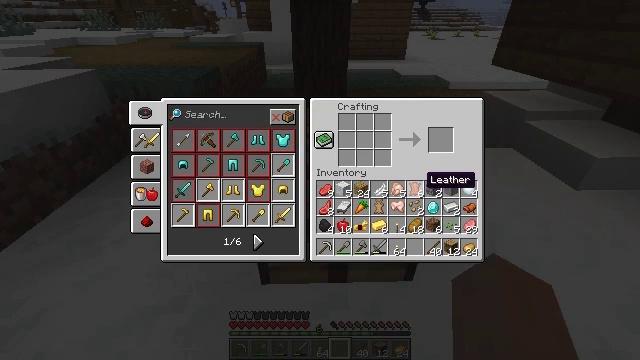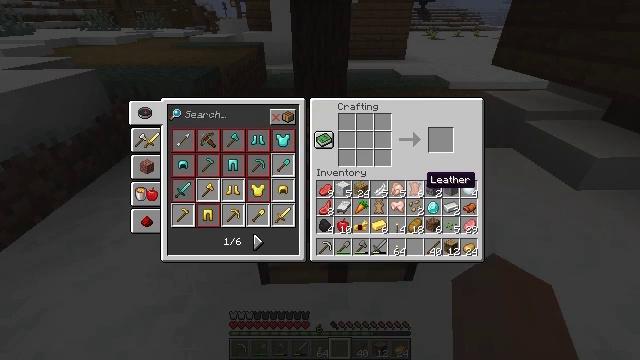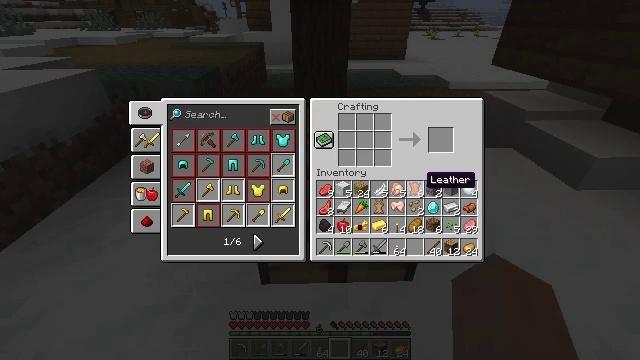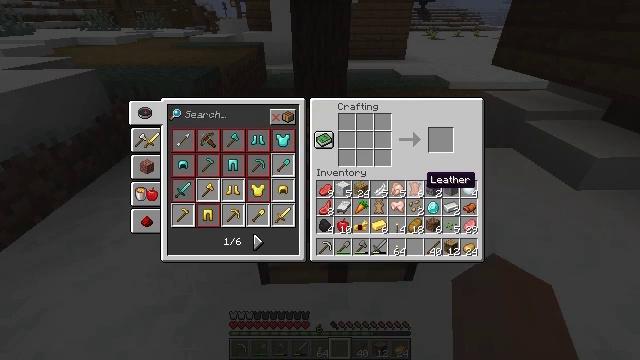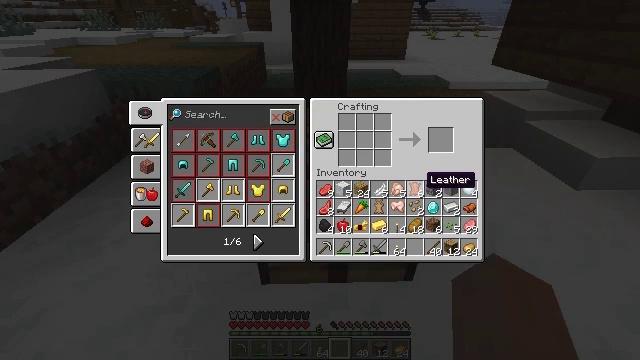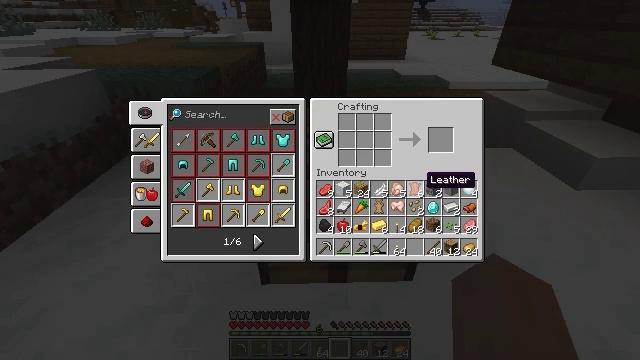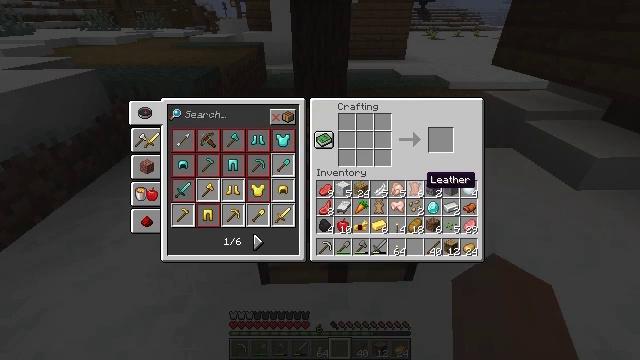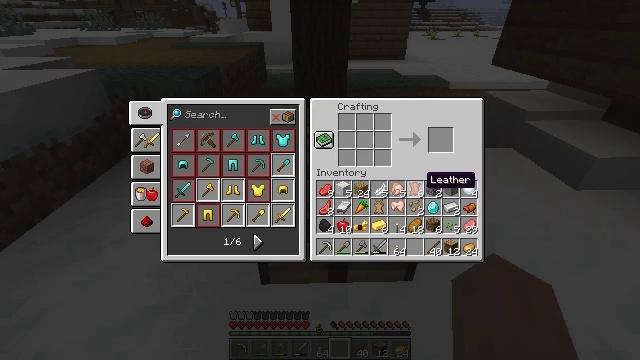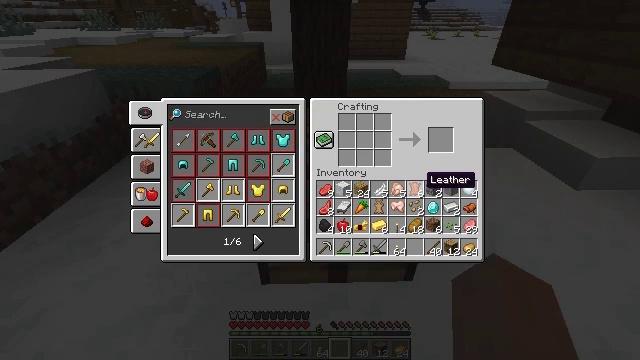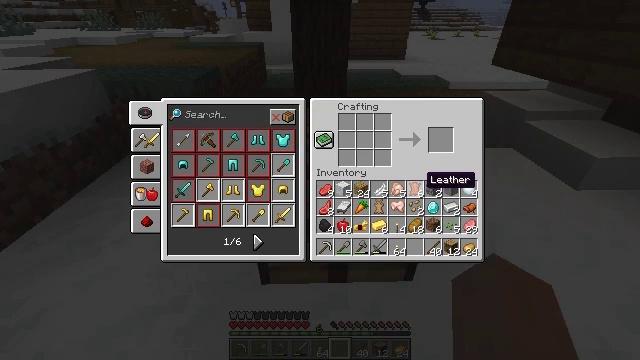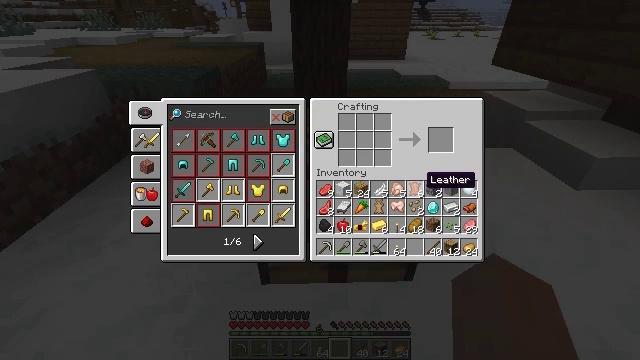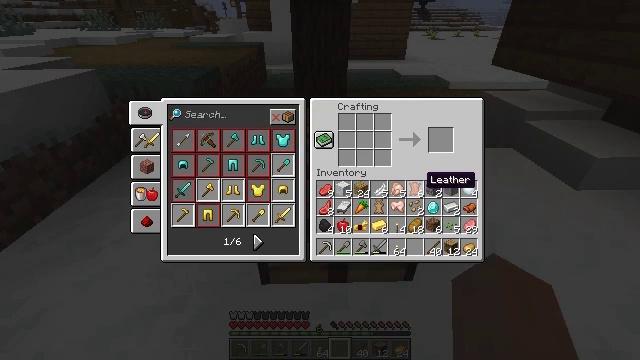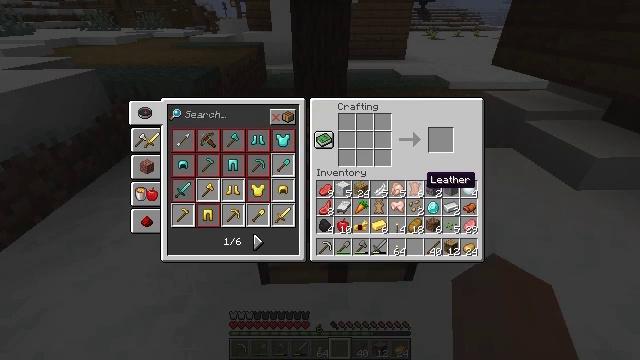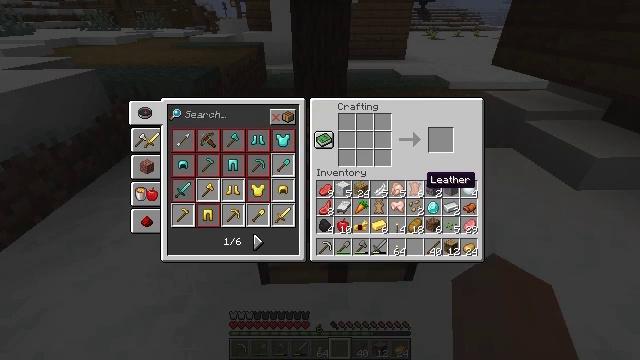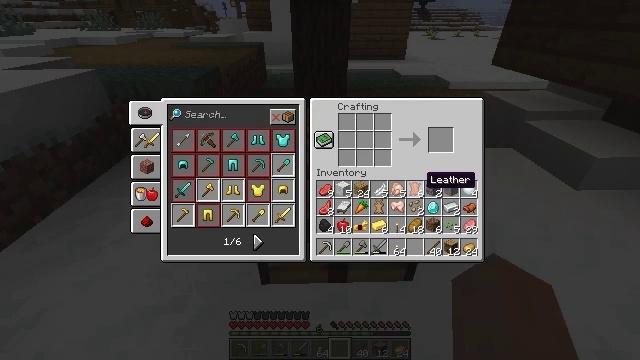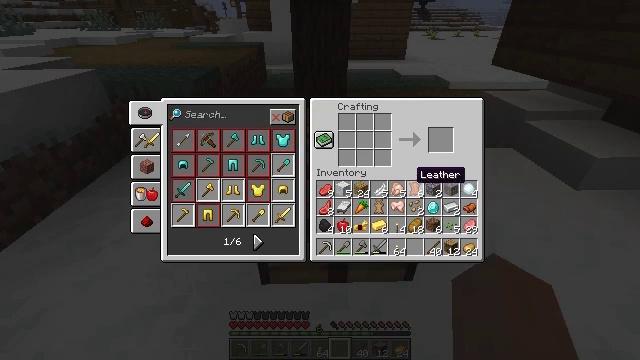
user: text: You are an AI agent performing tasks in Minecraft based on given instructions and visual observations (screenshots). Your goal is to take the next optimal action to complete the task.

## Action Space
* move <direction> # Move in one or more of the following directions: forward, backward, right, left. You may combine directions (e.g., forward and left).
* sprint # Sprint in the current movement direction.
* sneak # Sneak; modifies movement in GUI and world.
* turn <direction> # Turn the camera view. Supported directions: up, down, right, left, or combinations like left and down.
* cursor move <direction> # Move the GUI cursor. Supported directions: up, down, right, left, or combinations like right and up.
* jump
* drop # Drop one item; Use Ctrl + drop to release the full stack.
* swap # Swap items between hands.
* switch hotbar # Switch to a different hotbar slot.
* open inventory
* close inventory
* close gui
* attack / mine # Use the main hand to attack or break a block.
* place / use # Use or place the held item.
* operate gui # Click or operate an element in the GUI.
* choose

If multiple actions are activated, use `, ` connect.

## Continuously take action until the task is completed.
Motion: motion action
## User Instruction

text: Open the crafting table and craft golden boots.
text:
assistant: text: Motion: no_op
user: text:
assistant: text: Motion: no_op
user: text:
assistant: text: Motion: no_op
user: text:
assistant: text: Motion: no_op
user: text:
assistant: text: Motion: no_op
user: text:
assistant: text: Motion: no_op
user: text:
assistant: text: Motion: no_op
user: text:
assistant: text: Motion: no_op
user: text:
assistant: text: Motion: no_op
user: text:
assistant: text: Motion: no_op
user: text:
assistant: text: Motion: no_op
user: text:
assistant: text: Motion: no_op
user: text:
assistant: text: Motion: no_op
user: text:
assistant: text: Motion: no_op
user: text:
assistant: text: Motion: cursor move left
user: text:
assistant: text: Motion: cursor move left
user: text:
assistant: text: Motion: cursor move left
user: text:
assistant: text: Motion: cursor move left
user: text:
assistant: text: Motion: cursor move left and down
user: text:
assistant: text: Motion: cursor move left and down
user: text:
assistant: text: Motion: cursor move left and down
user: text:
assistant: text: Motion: cursor move left and down
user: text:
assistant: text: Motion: cursor move left and down
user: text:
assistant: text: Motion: cursor move left
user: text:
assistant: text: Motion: no_op
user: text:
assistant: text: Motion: no_op
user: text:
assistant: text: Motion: no_op
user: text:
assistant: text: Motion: no_op
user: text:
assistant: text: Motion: no_op
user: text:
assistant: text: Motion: no_op